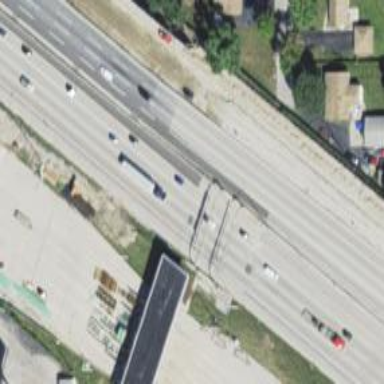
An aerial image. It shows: Toll gantry on the road.